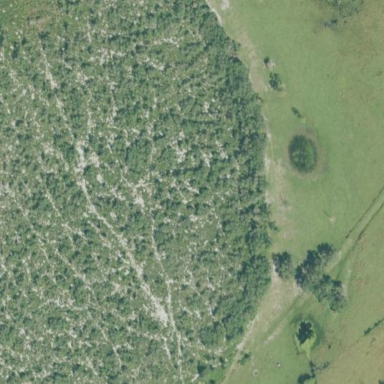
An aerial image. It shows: Woodland with needle-leaved trees.